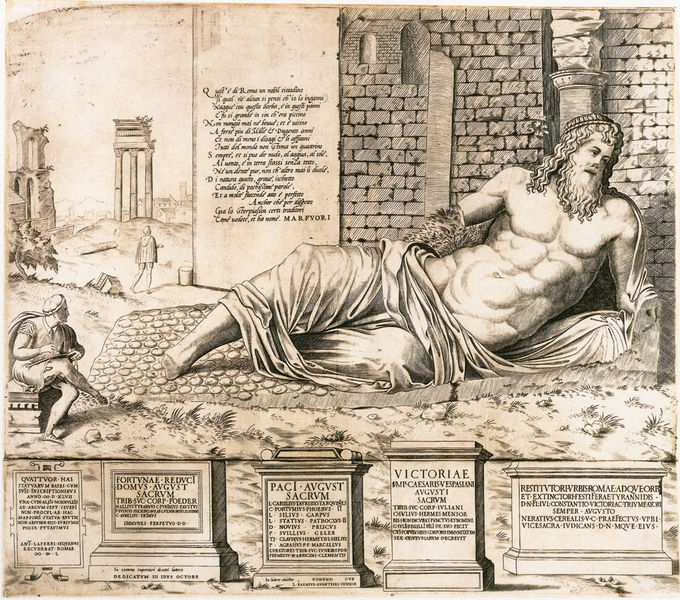
Titel: Marforio
Künstler: Nicolas Beatrizet
Institution: Berlin, Staatliche Museen, Kupferstichkabinett
Schlagwörter: fuß, gott, mann, nackt, weiß, stadt, skizze, säulen, zeichnung, gebäude, tuch, bart, wand, sockel, stein, steine, figur, gewand, haare, locken, skulptur, statue, schrift, mauer, grafik, tafel, inschrift, maler, steinmetz, ruine, antike, torso, druck, text, verletzt, ruinen, götter, muskel, stark, zeichner, standbild, august, monument, latein, augustus, tafeln, schearz, ngtorso, victoriae